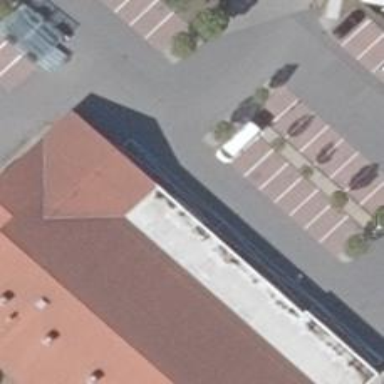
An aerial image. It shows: Parking aisle designated as service road.